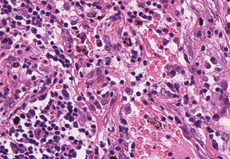
Tumor epithelial tissue: no
Tumor-associated stroma tissue: yes
Normal tissue: no